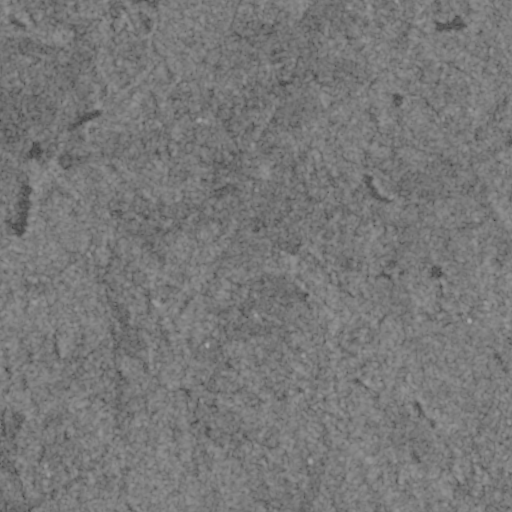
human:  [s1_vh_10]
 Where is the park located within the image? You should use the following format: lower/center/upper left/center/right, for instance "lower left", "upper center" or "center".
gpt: The park is located in the lower left of the image.
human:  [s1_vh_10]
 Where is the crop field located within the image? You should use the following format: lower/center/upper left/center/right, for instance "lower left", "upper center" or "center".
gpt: There is no crop field in the image.

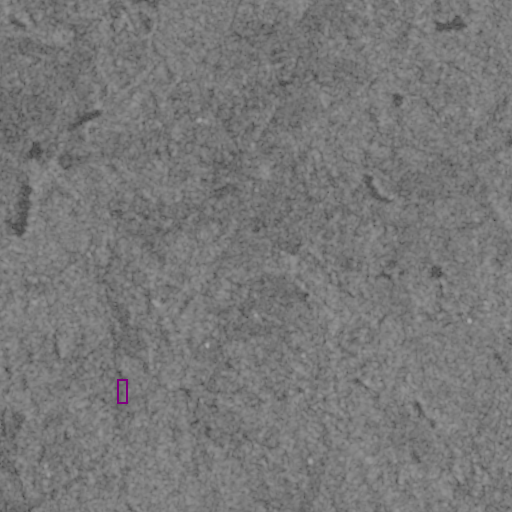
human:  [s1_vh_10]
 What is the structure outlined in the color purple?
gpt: The structure outlined in purple is a park.
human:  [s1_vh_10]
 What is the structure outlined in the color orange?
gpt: There is no orange outline.